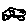
Label: car